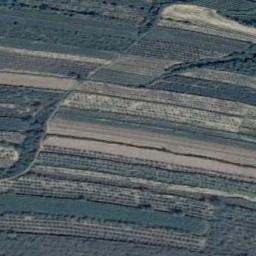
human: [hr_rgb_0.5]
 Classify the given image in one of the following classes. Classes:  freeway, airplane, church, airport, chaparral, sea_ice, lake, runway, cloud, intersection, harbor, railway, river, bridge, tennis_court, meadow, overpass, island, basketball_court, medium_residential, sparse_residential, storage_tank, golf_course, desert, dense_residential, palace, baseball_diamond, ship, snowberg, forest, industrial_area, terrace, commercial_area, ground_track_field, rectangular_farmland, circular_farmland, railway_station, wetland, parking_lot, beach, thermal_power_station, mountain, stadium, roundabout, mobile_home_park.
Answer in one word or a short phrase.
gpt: terrace